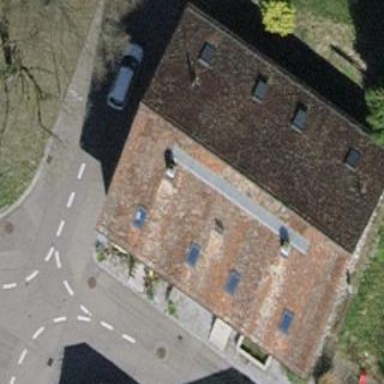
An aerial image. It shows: Gabled roof apartments building.